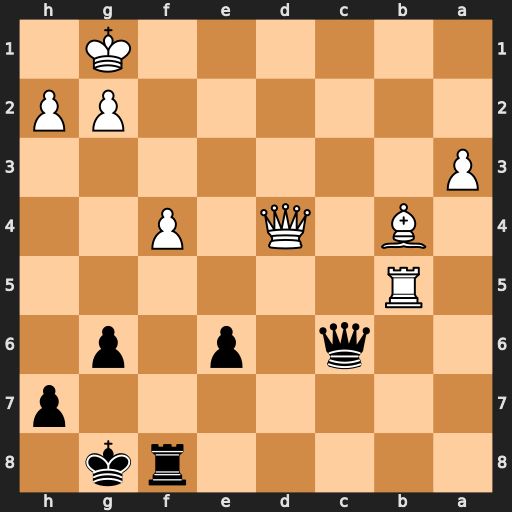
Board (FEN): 5rk1/7p/2q1p1p1/1R6/1B1Q1P2/P7/6PP/6K1
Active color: b
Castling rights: -
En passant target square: -
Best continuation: Qc1+ Kf2 Rxf4+ Qxf4 Qxf4+